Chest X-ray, AP view. Patient: 70 years old, sex F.
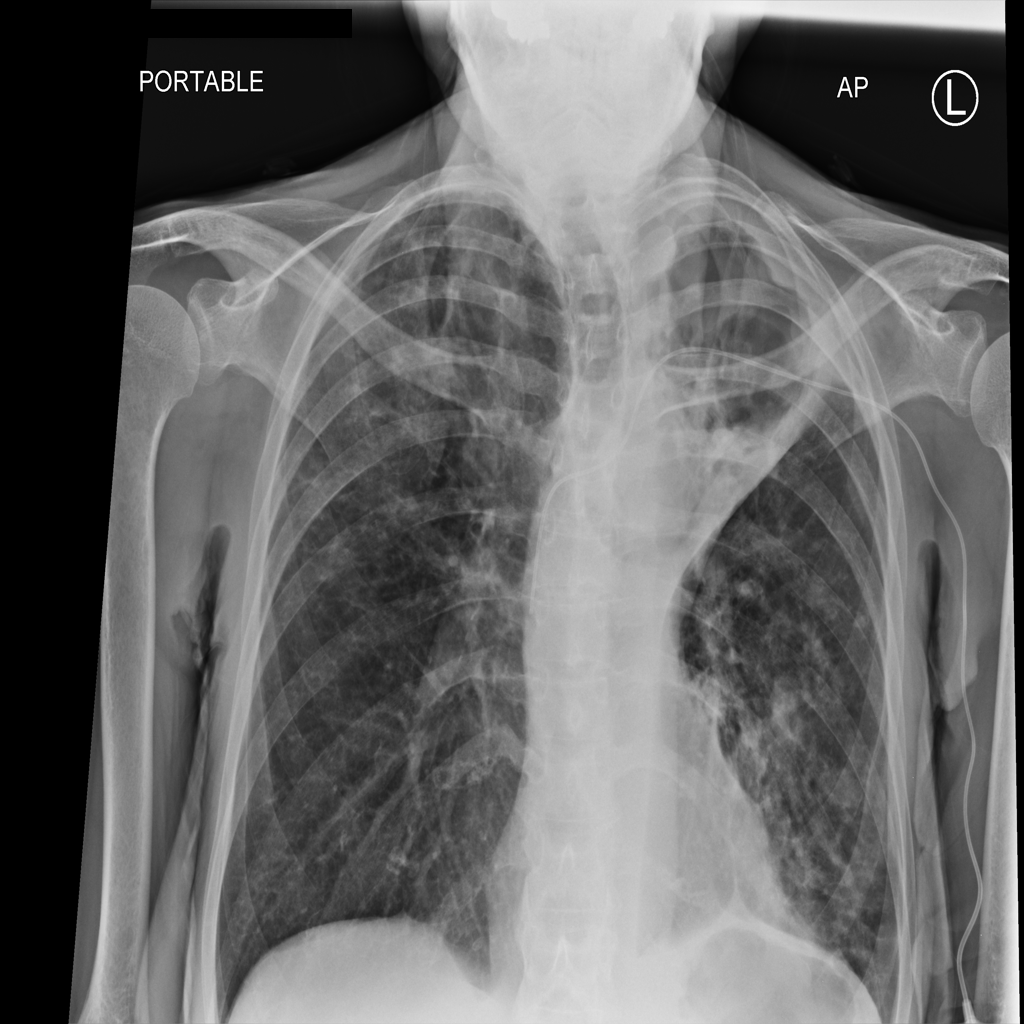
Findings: Infiltration